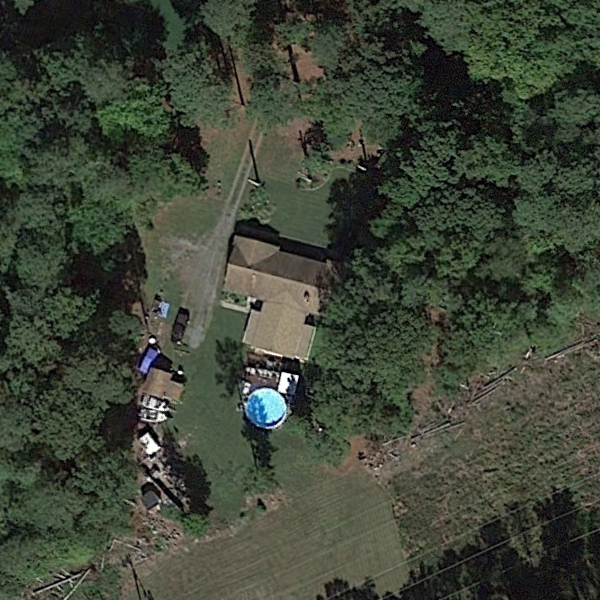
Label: SparseResidential